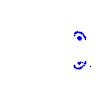
Particle: kaon